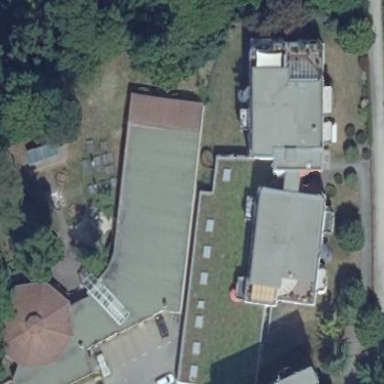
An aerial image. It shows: Multi-sport building.